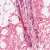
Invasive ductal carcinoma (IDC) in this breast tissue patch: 0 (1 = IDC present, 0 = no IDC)